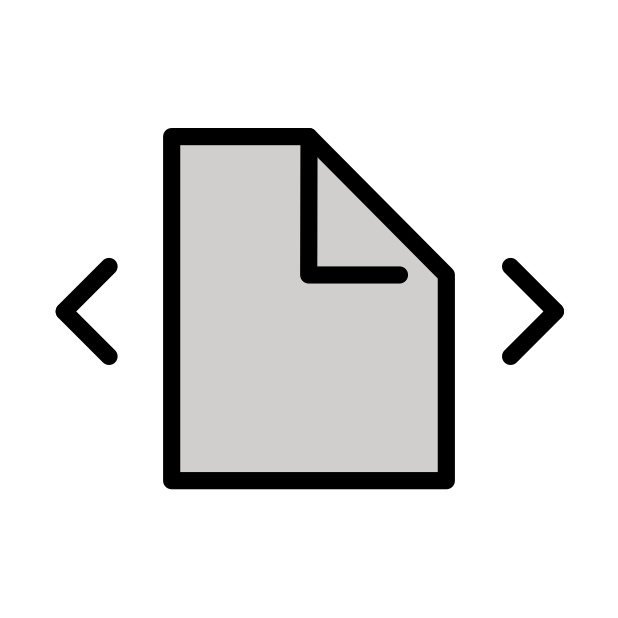
page move